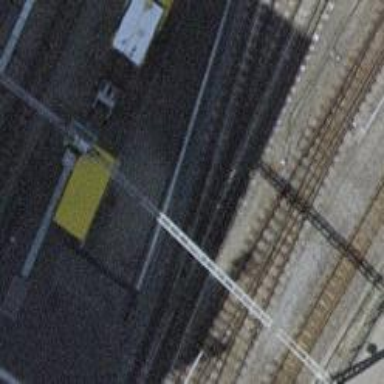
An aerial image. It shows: Rail yard with electrified rails and single track.